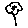
Label: flower